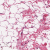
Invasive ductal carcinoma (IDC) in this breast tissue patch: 0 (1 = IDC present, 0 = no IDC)